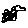
Label: cloud